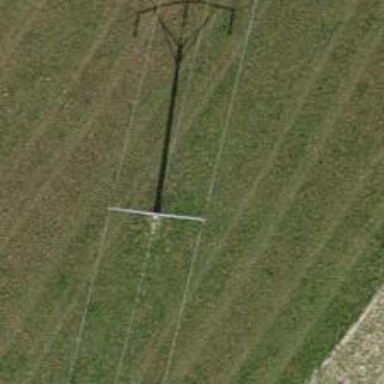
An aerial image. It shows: Power pole.